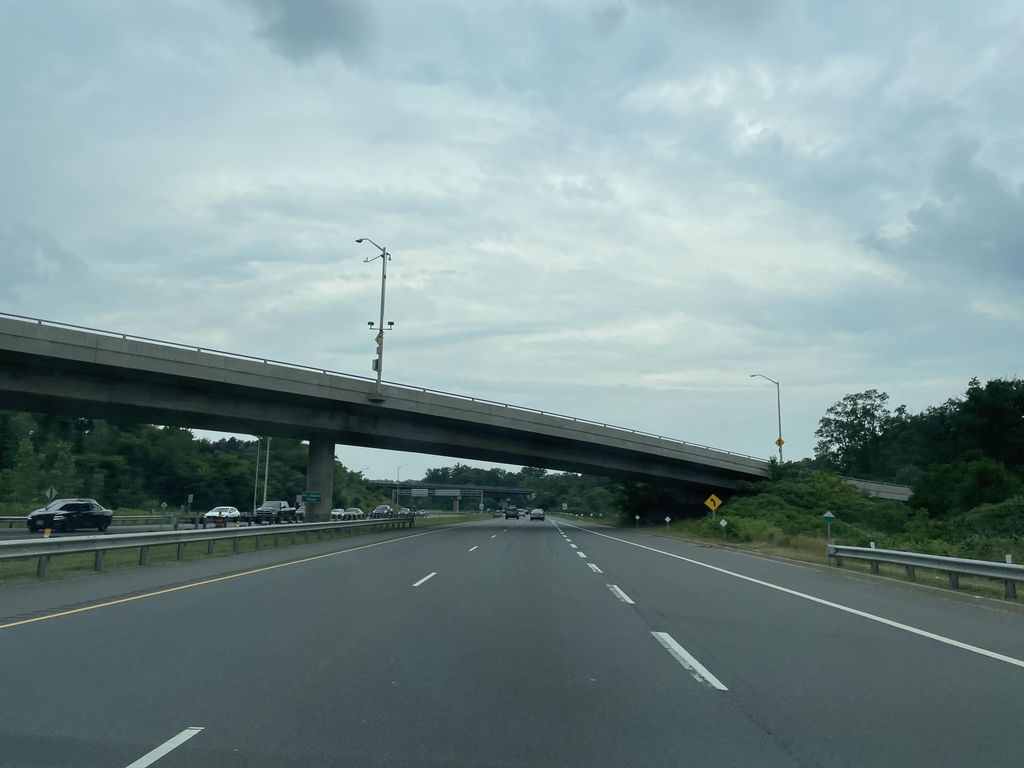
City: hamilton